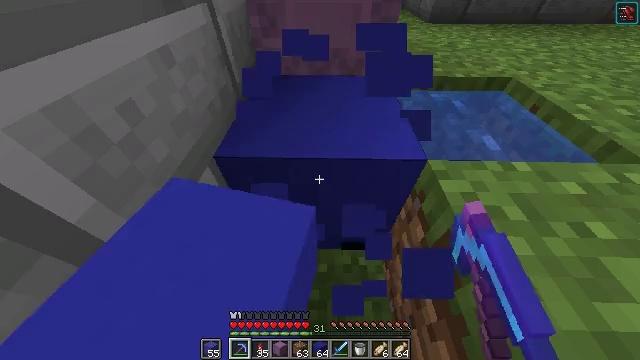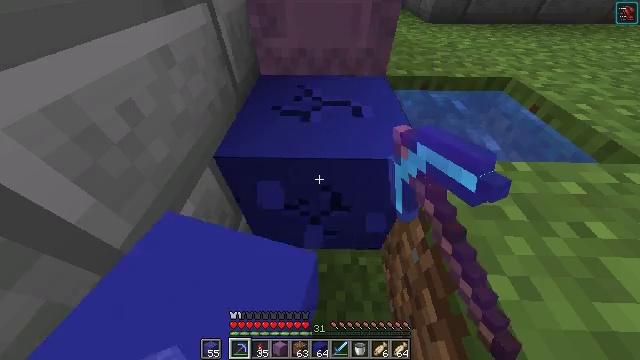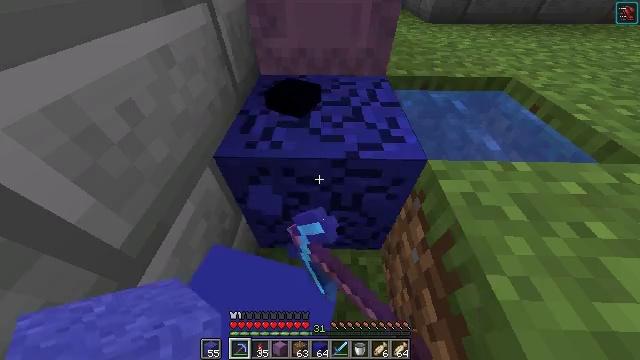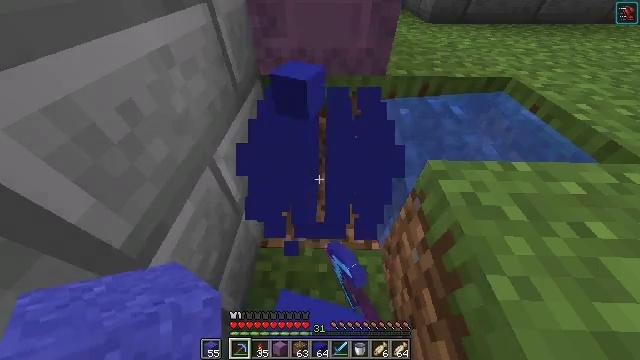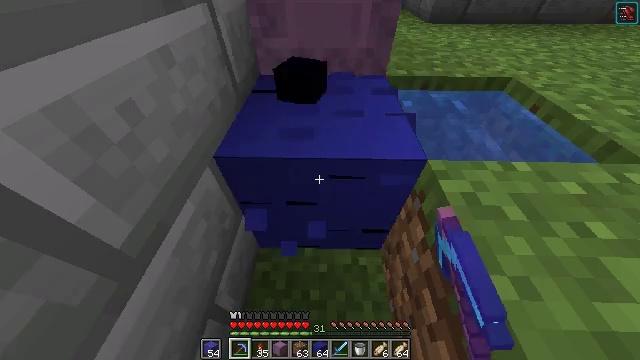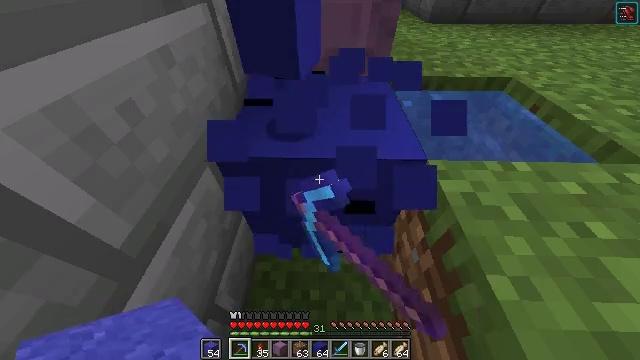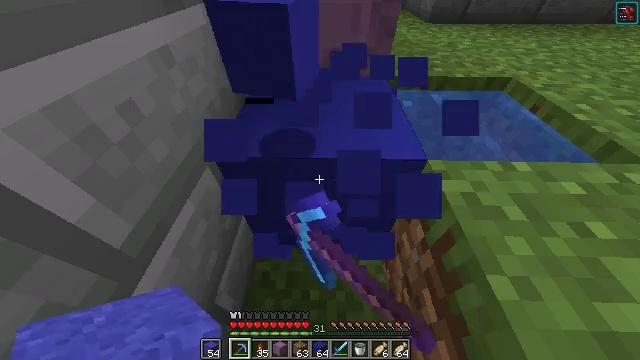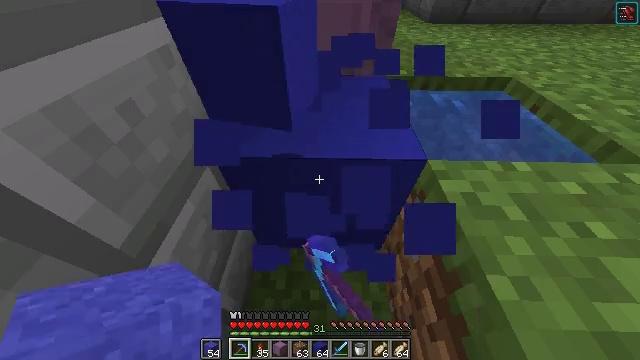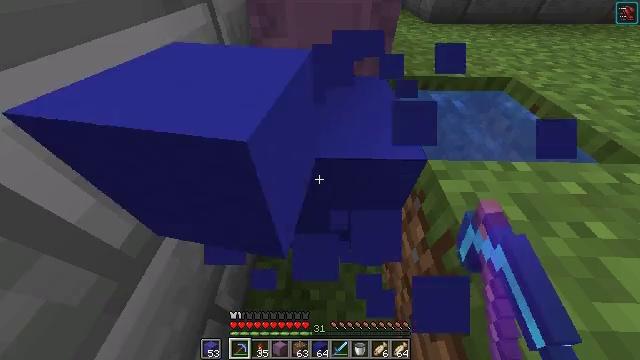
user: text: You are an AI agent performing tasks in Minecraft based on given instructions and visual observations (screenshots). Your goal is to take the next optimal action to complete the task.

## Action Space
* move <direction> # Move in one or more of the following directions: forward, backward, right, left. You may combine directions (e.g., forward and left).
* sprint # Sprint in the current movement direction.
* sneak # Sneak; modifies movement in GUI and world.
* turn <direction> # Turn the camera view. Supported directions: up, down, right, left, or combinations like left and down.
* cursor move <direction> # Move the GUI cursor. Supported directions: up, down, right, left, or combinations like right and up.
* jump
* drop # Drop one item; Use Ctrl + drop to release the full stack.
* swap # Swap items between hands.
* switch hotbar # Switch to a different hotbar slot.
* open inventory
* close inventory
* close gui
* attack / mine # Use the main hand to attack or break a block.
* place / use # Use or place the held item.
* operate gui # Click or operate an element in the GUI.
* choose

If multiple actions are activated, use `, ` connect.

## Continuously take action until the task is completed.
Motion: motion action
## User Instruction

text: Break the blue concrete to collect it.
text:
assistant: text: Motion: attack / mine and use / place
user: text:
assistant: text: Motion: attack / mine and use / place
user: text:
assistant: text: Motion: attack / mine and use / place
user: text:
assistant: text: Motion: attack / mine and use / place
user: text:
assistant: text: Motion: attack / mine and use / place
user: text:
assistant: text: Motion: attack / mine and use / place
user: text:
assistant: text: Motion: attack / mine and use / place
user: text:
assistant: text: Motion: attack / mine and use / place
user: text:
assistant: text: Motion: attack / mine and use / place